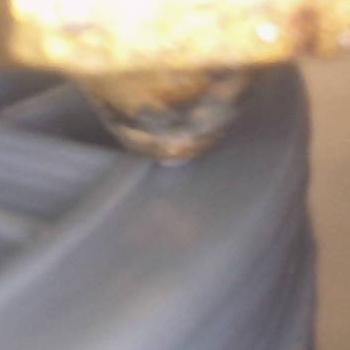
Flow rate: 79%